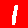
Digit: 1